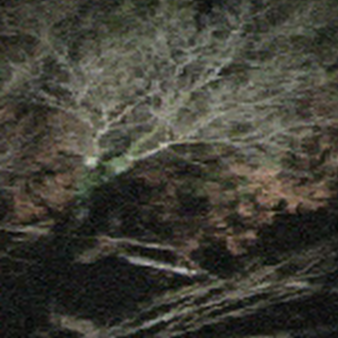
Label: other